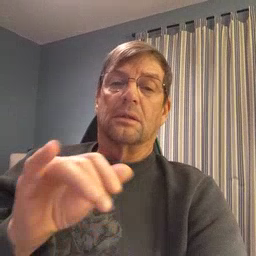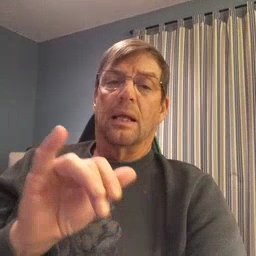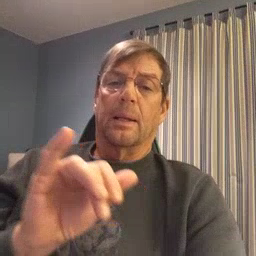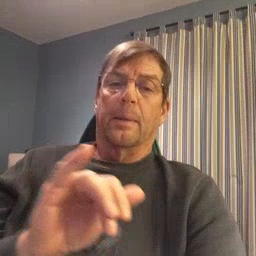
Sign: same